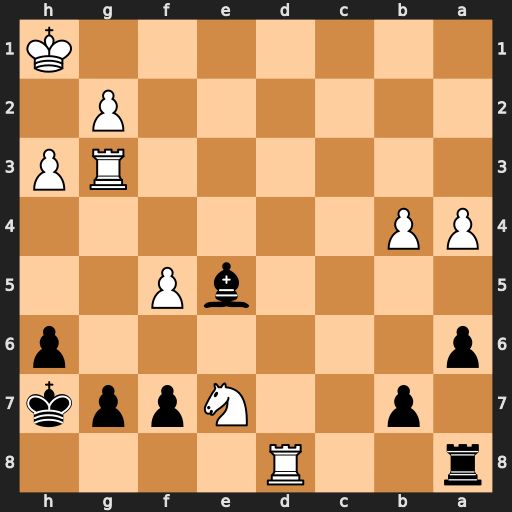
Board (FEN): r2R4/1p2Nppk/p6p/4bP2/PP6/6RP/6P1/7K
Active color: b
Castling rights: -
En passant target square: -
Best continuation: Rxd8 Rd3 Rxd3